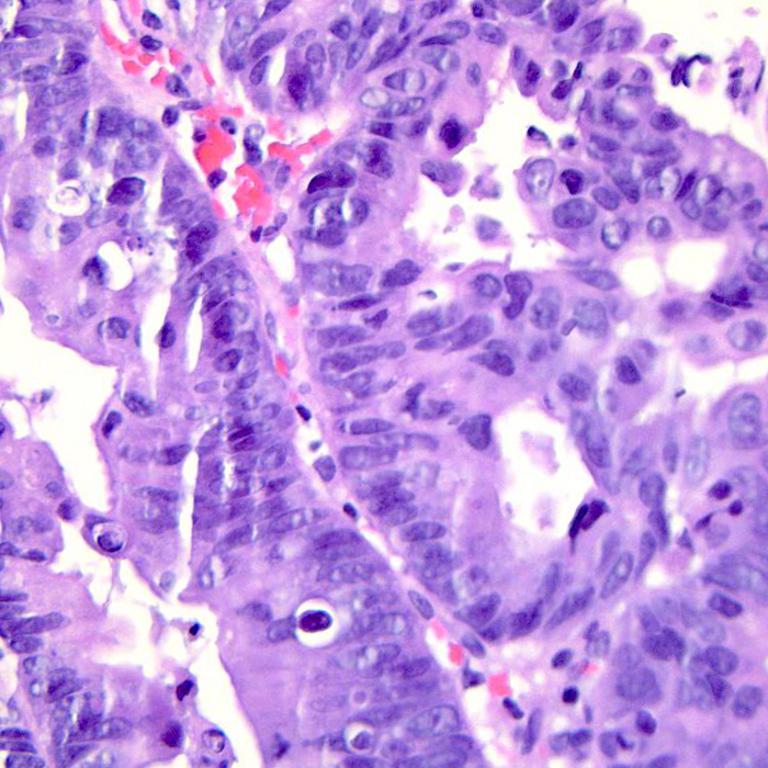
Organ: colon
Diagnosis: adenocarcinomas